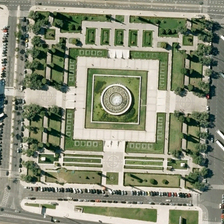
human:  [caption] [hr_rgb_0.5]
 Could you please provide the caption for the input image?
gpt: green plants and white roads have several .

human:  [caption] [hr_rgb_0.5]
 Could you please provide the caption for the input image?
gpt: four roads are around a square square with some green trees .

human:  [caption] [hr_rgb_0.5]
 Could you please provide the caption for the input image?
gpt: roads and trees are arranged in a rectangle .

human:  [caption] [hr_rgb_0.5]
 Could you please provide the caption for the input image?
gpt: four roads are around a square square with some green trees .

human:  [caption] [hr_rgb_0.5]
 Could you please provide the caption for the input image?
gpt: roads and trees are arranged in a rectangle .